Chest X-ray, PA view. Patient: 26 years old, sex F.
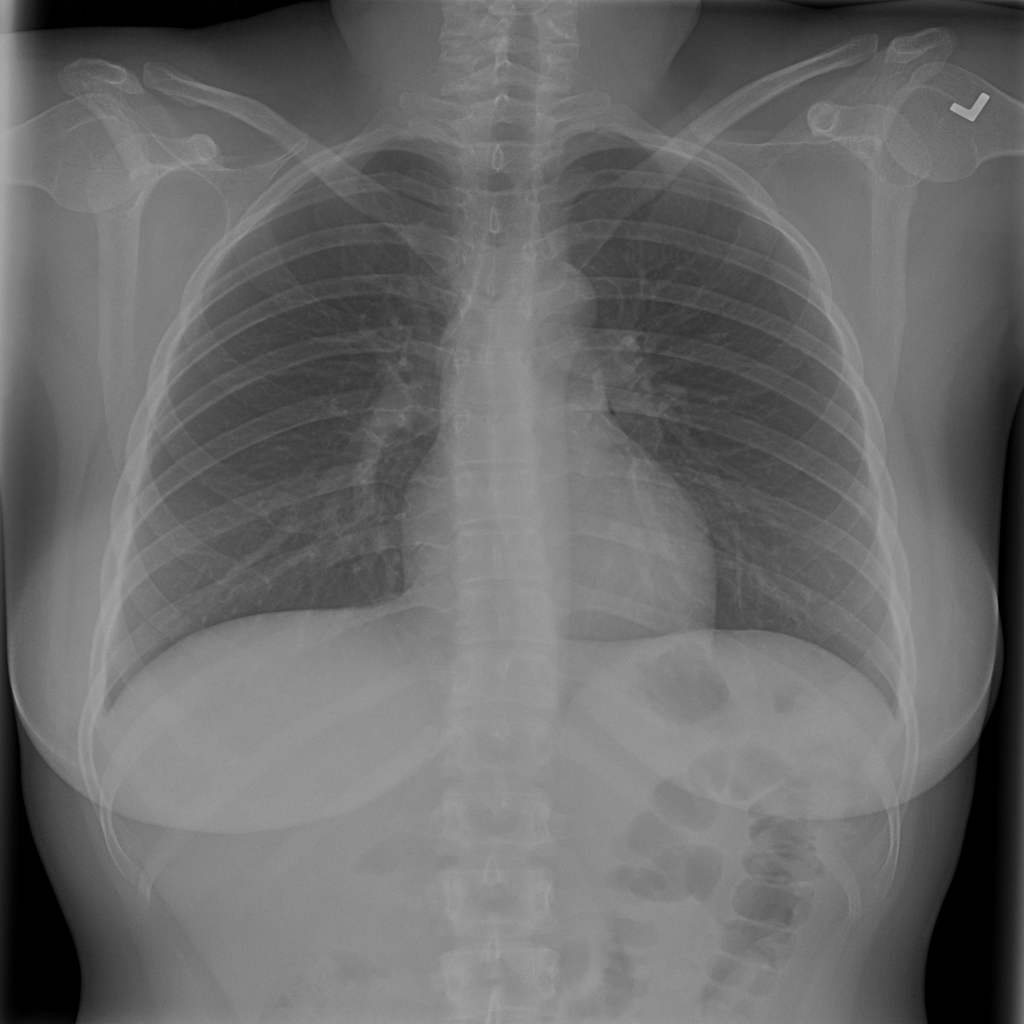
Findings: Infiltration